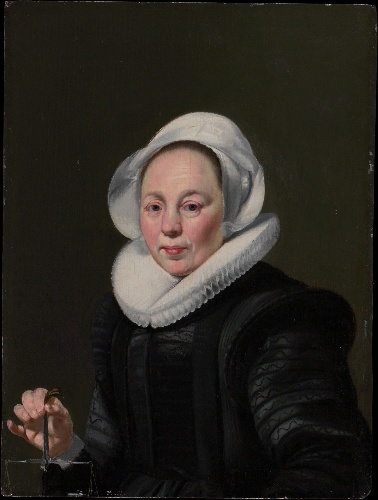
Title: Portrait of a Woman with a Balance
Artist: Thomas de Keyser
Artist bio: Dutch, Amsterdam (?) 1596/97–1667 Amsterdam
Date: ca. 1625–26
Object type: Painting
Classification: Paintings
Medium: Oil on wood
Dimensions: 9 1/8 x 6 7/8 in. (23.2 x 17.5 cm)
Department: European Paintings
Credit line: From the Collection of Rita and Frits Markus, Bequest of Rita Markus, 2005
Accession year: 2005
Repository: Metropolitan Museum of Art, New York, NY
Tags: Portraits|Women|Scales